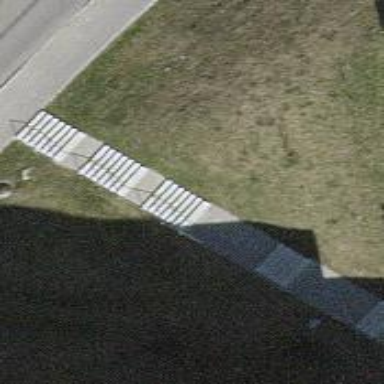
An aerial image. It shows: Road with steps.